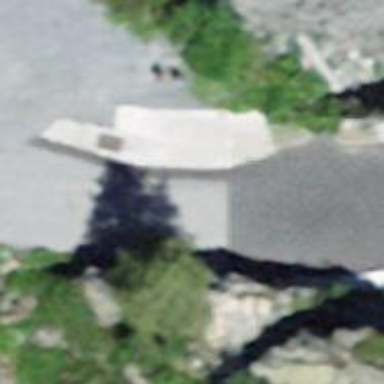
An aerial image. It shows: Metal steps on the road.